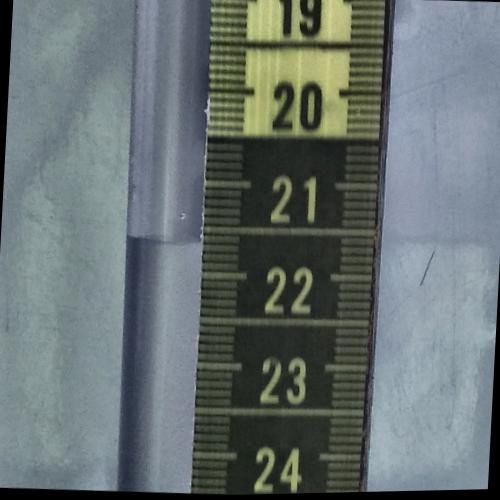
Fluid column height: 21.7 cm